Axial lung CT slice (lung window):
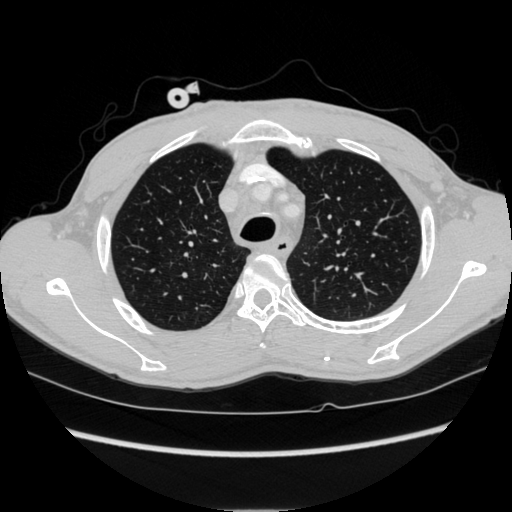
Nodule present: no